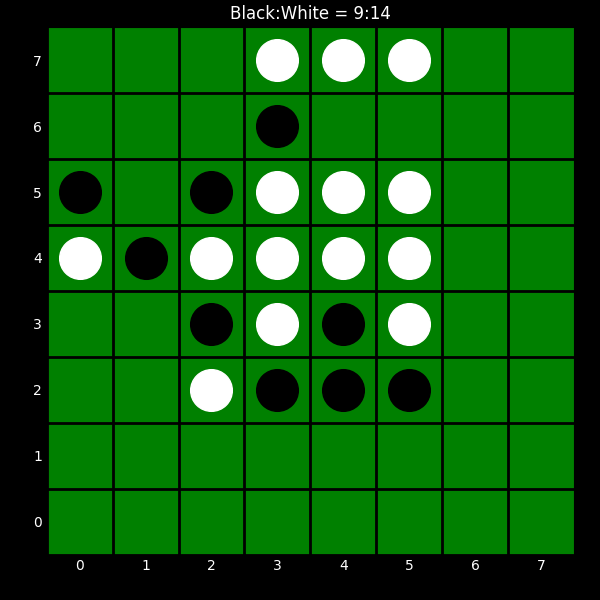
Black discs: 9
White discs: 14